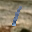
Label: 1